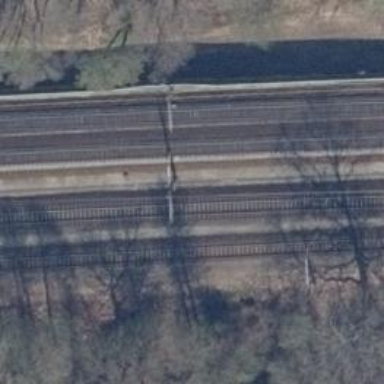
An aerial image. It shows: Railway milestone with catenary mast.